The plot is a time-scale (wavelet) decomposition of a bearing vibration signal. What is the most likely bearing condition (normal, inner_race, outer_race, ball)?
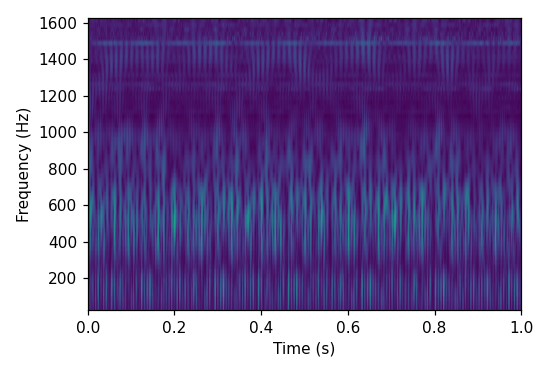
Answer: inner_race